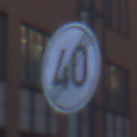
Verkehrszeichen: EndeGeschwindigkeit40
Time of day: SunriseSunset
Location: Outdoor (Urban)
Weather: Clear
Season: NotSpecified
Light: Natural